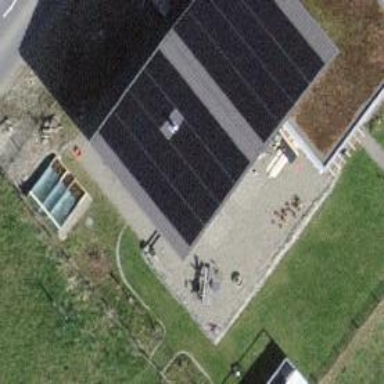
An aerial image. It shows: Solar power generator.